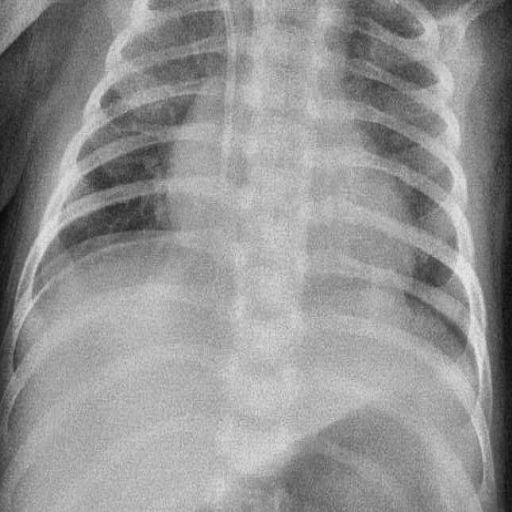
Finding: PNEUMONIA